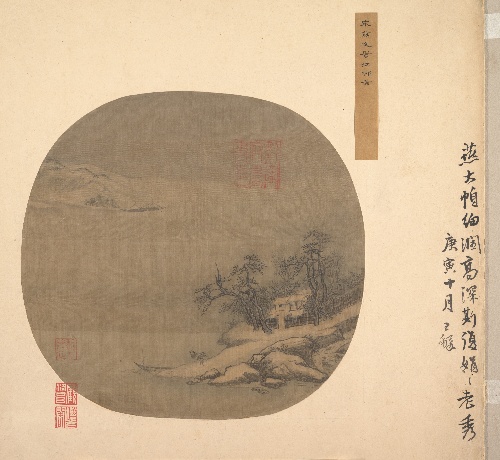
Title: 南宋   佚名   江邨圖   團扇|River Hamlet
Artist: Unidentified artist
Date: 12th–13th century
Object type: Fan mounted as an album leaf
Classification: Paintings
Medium: Fan mounted as an album leaf; ink and color on silk
Culture: China
Period: Southern Song dynasty (1127–1279)
Dimensions: 9 1/2 x 10 in. (24.1 x 25.4 cm)
Department: Asian Art
Credit line: Bequest of John M. Crawford Jr., 1988
Accession year: 1989
Repository: Metropolitan Museum of Art, New York, NY
Tags: Rivers|Mountains|Landscapes